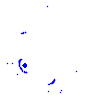
Particle: pion